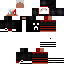
A male skeleton skin with dark skin, wearing brown helmet dressed in a red armor chest and black pants, featuring a closed mouth.